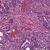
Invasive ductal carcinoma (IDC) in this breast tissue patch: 1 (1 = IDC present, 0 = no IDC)